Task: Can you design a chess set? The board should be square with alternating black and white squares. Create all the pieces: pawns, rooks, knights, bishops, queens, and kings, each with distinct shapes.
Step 4145:
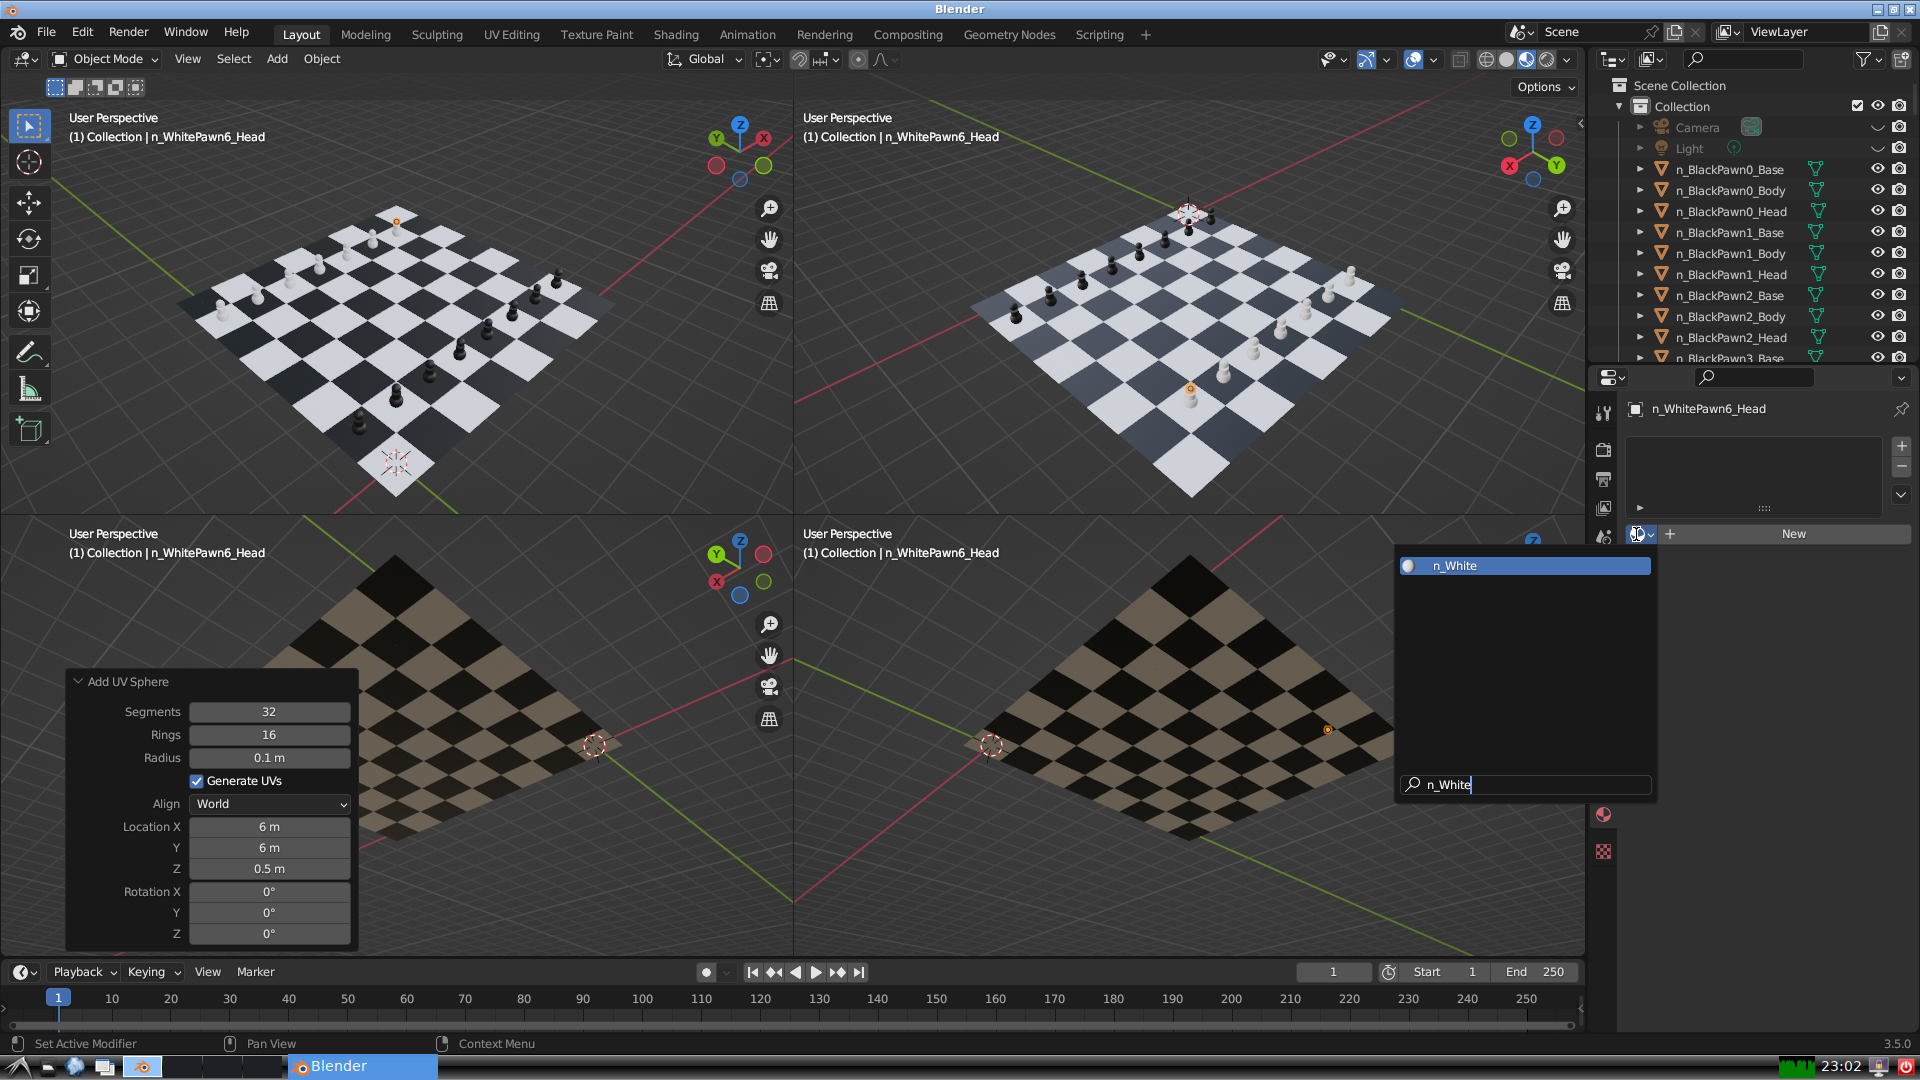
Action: {"key_press": ['Return']}